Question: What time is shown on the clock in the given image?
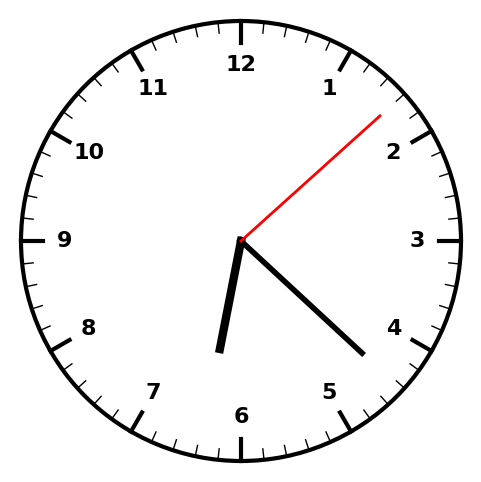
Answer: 06:22:08